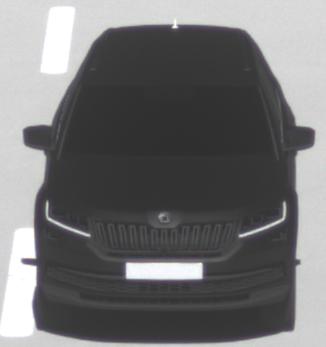
Make: Skoda
Model: Kodiaq 1.4 TSI
Detailed model: Kodiaq
Model produced from: 2017/03
Model produced until: 2018/05
Doors: 5
Color: black
Road condition: dry road
Daytime: midday
Contrast: high contrast